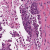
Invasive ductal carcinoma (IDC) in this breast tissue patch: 0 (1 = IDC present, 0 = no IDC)